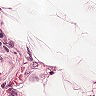
Metastatic tissue present: no